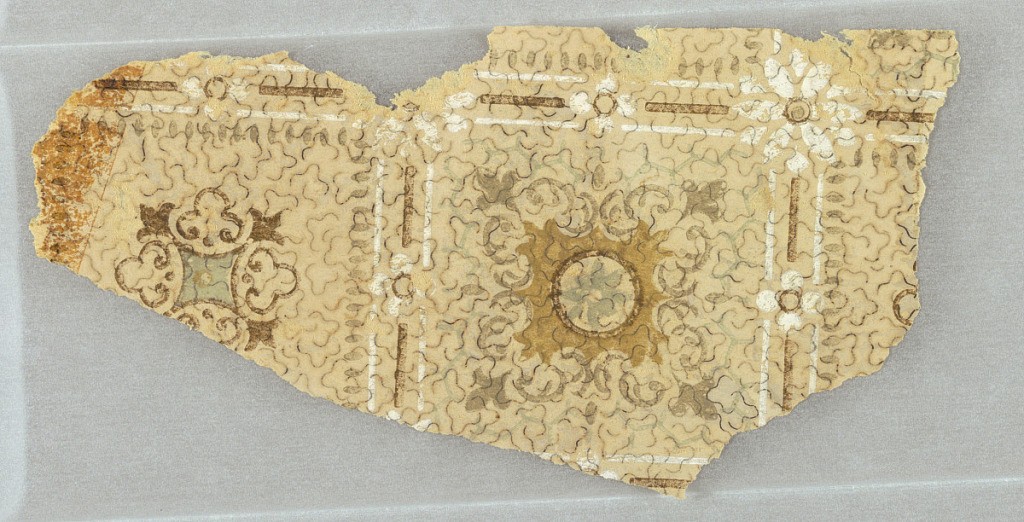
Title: Sidewall
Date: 1850–1900
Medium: Block-printed
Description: Tile pattern with alternating motifs set within. Printed in white, brown, olive green on tan ground.